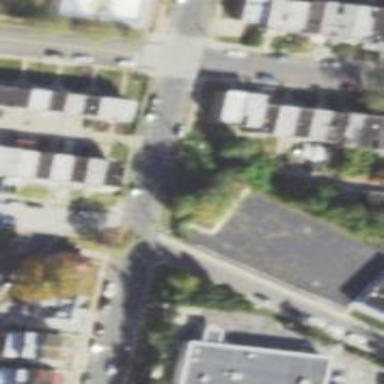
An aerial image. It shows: Alleyway designated as service road.